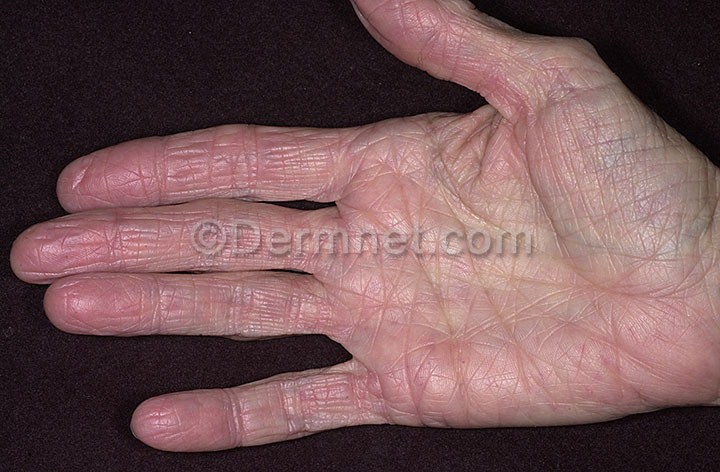
Disease: Atopic Dermatitis Photos